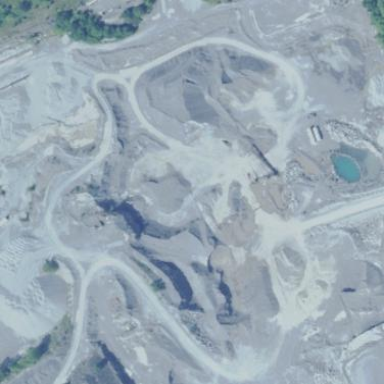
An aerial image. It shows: Quarry area.